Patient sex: M
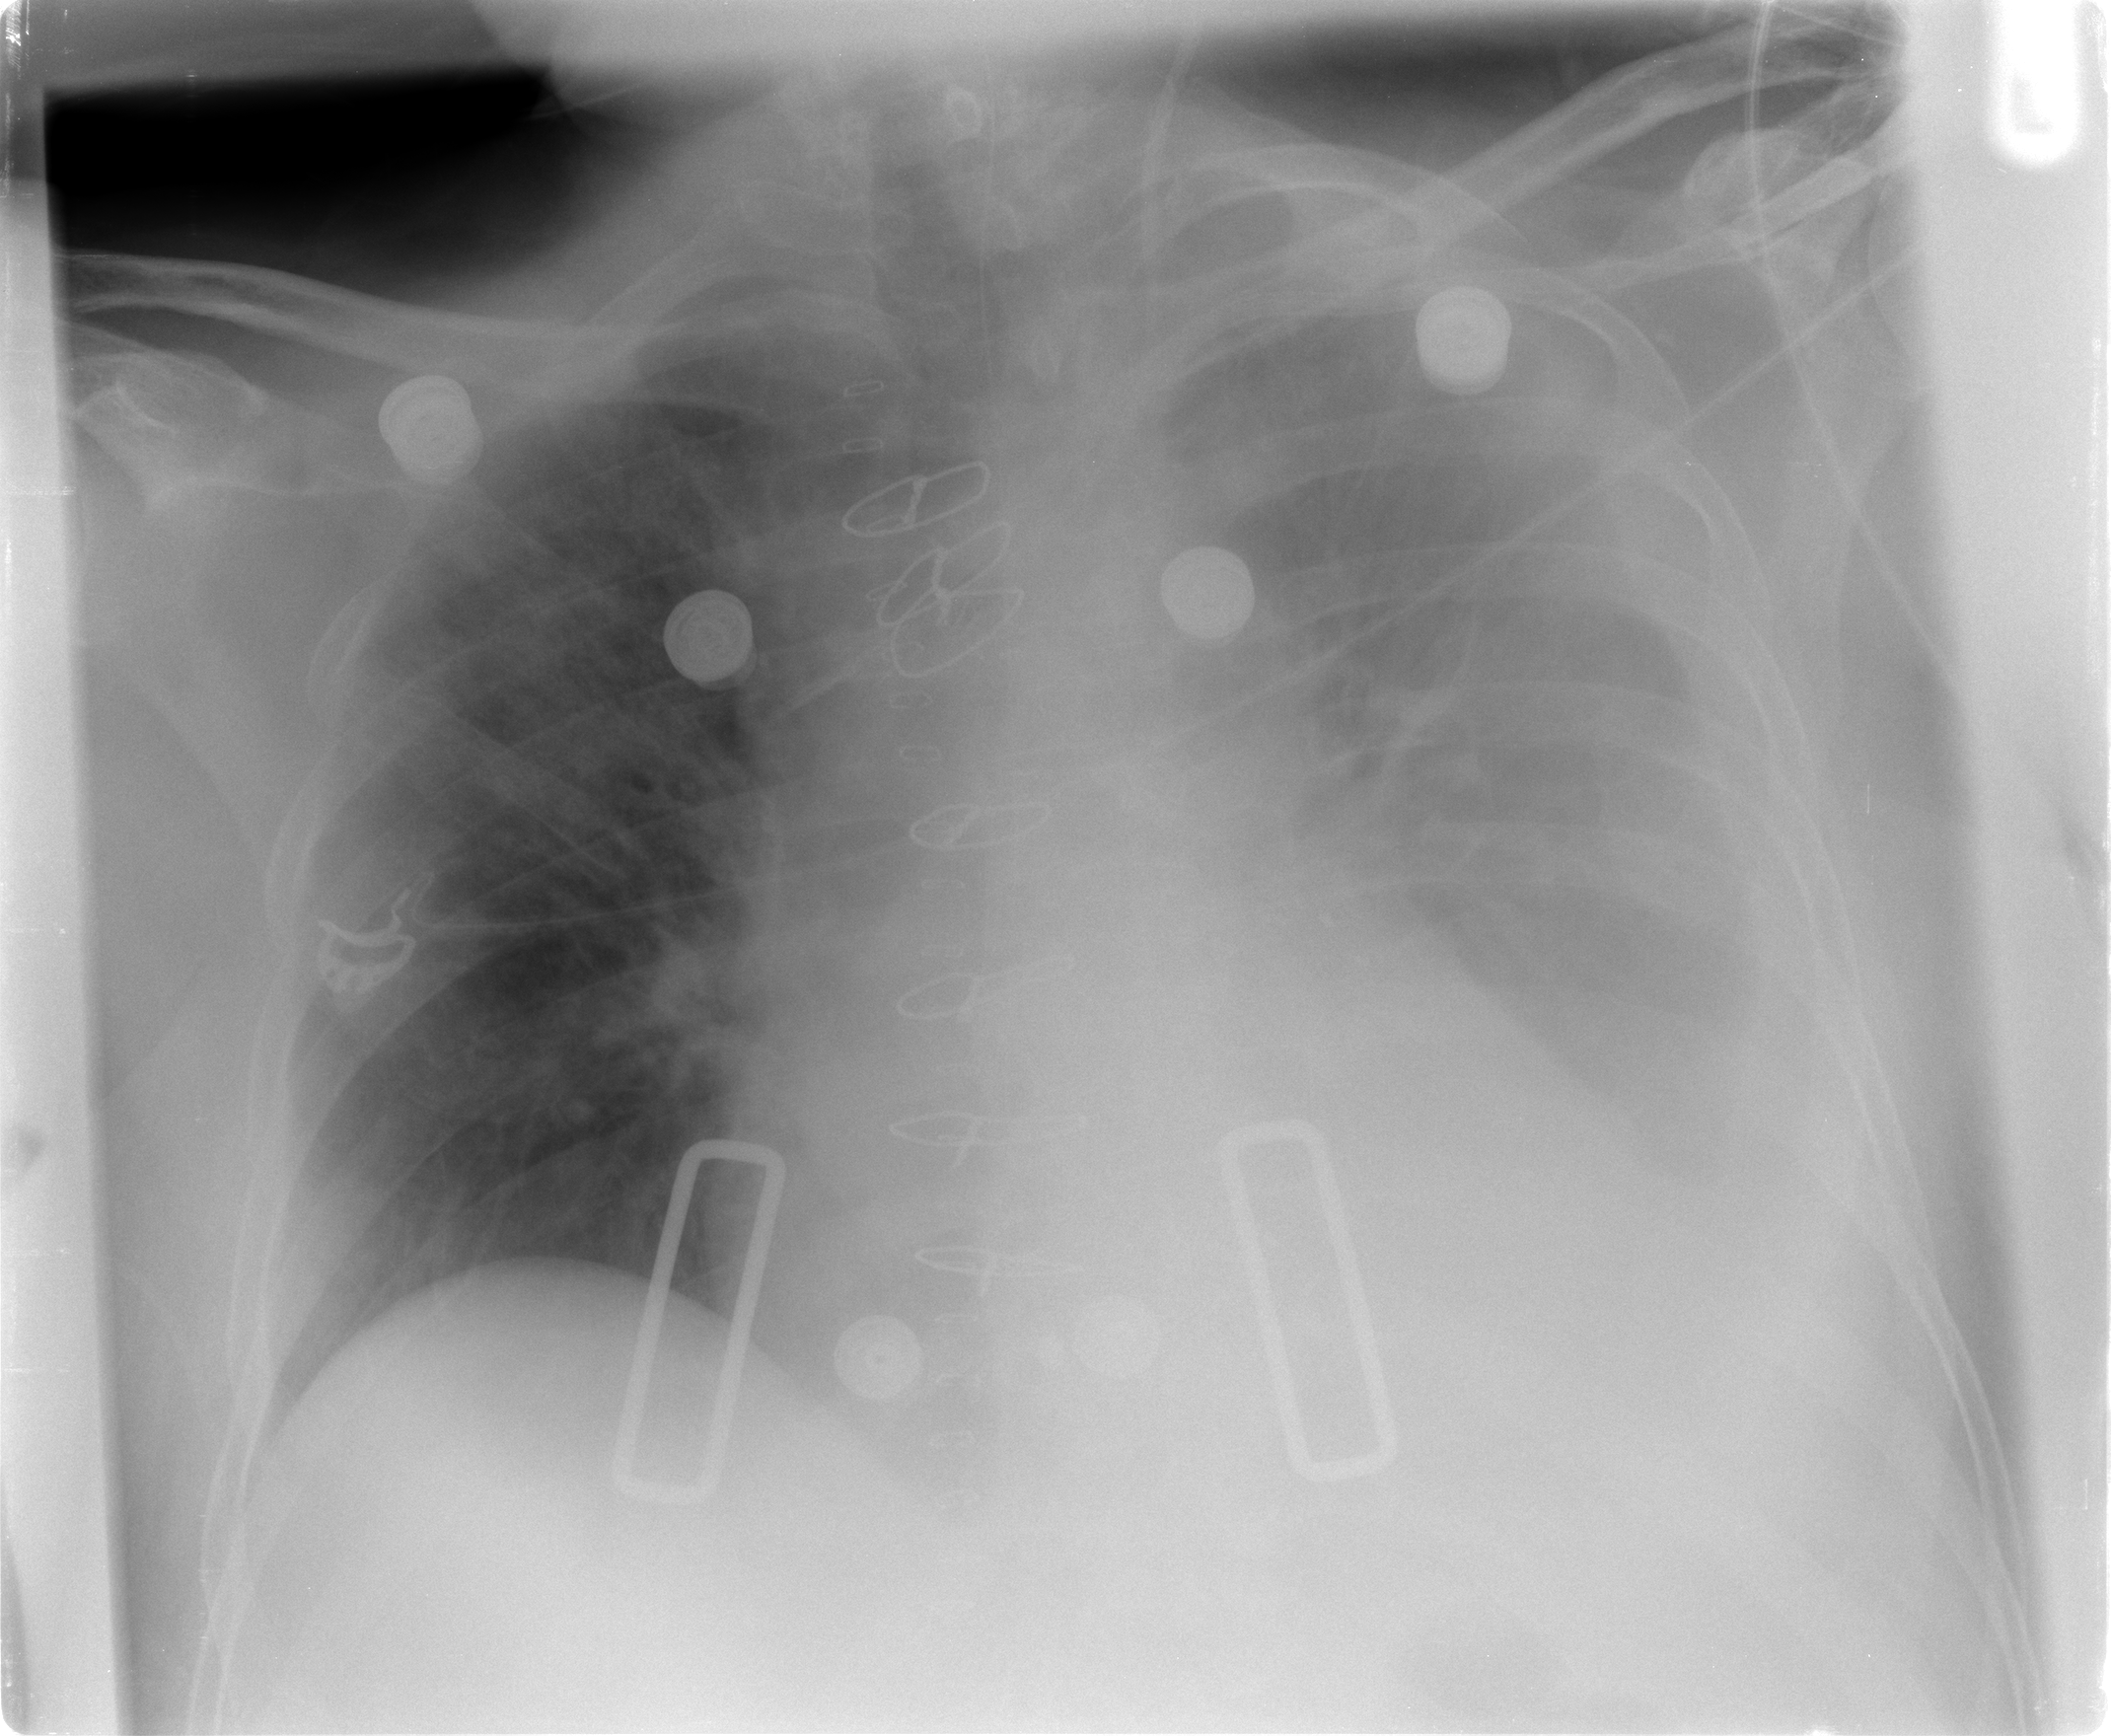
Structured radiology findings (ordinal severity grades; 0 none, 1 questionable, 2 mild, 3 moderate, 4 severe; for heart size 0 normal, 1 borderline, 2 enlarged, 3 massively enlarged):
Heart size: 2
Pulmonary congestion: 2
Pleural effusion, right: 0
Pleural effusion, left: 3
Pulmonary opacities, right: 0
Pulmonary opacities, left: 2
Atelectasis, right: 2
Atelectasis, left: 2